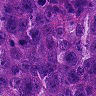
Metastatic tissue present: yes